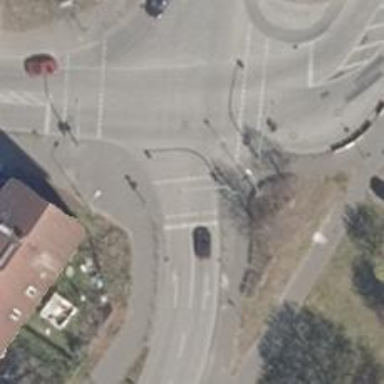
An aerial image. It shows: Road crossing with traffic signals.